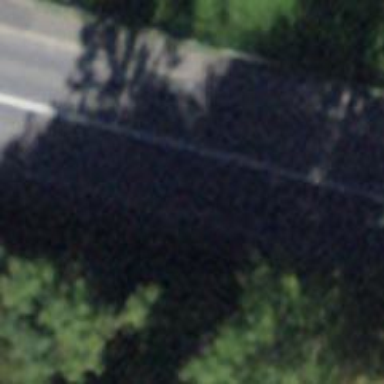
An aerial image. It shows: Primary road with asphalt surface.